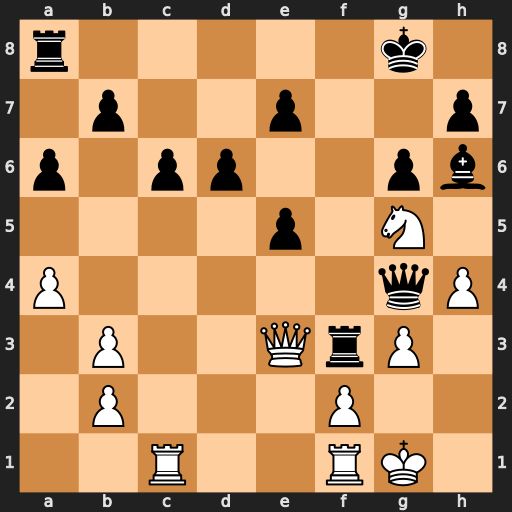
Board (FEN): r5k1/1p2p2p/p1pp2pb/4p1N1/P5qP/1P2QrP1/1P3P2/2R2RK1
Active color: w
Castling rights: -
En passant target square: -
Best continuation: Qxf3 Qxf3 Nxf3 Bxc1 Rxc1